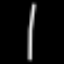
Label: line